Aerial crown-view tile of a tropical tree (Barro Colorado Island, Panama), acquired 20250124:
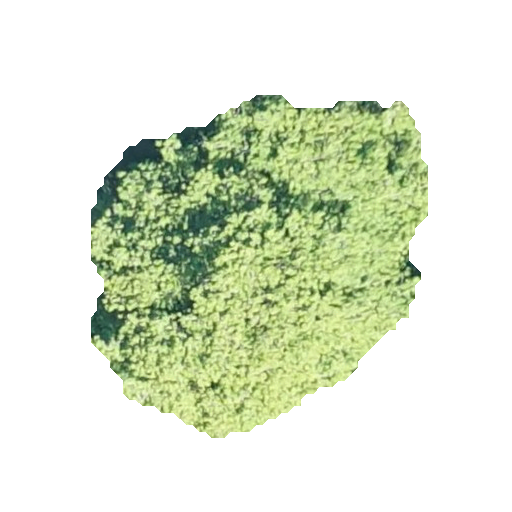
Species: Virola surinamensis
GBIF accepted scientific name: Virola surinamensis
Crown area: 129.735 m²